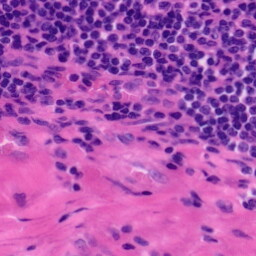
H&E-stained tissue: Tonsil